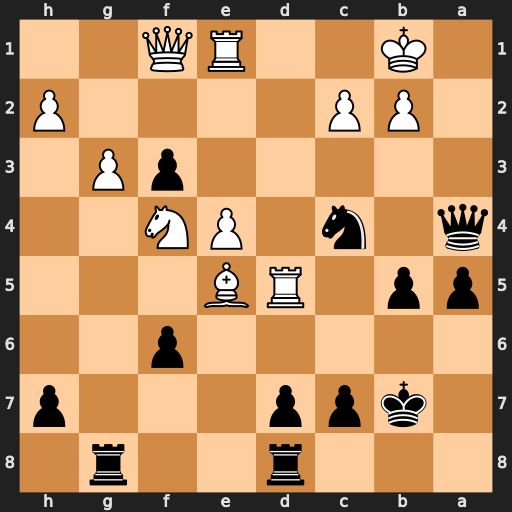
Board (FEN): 3r2r1/1kpp3p/5p2/pp1RB3/q1n1PN2/5pP1/1PP4P/1K2RQ2
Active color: b
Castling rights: -
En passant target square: -
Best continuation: fxe5 b3 Qb4 Nd3 Nd2+